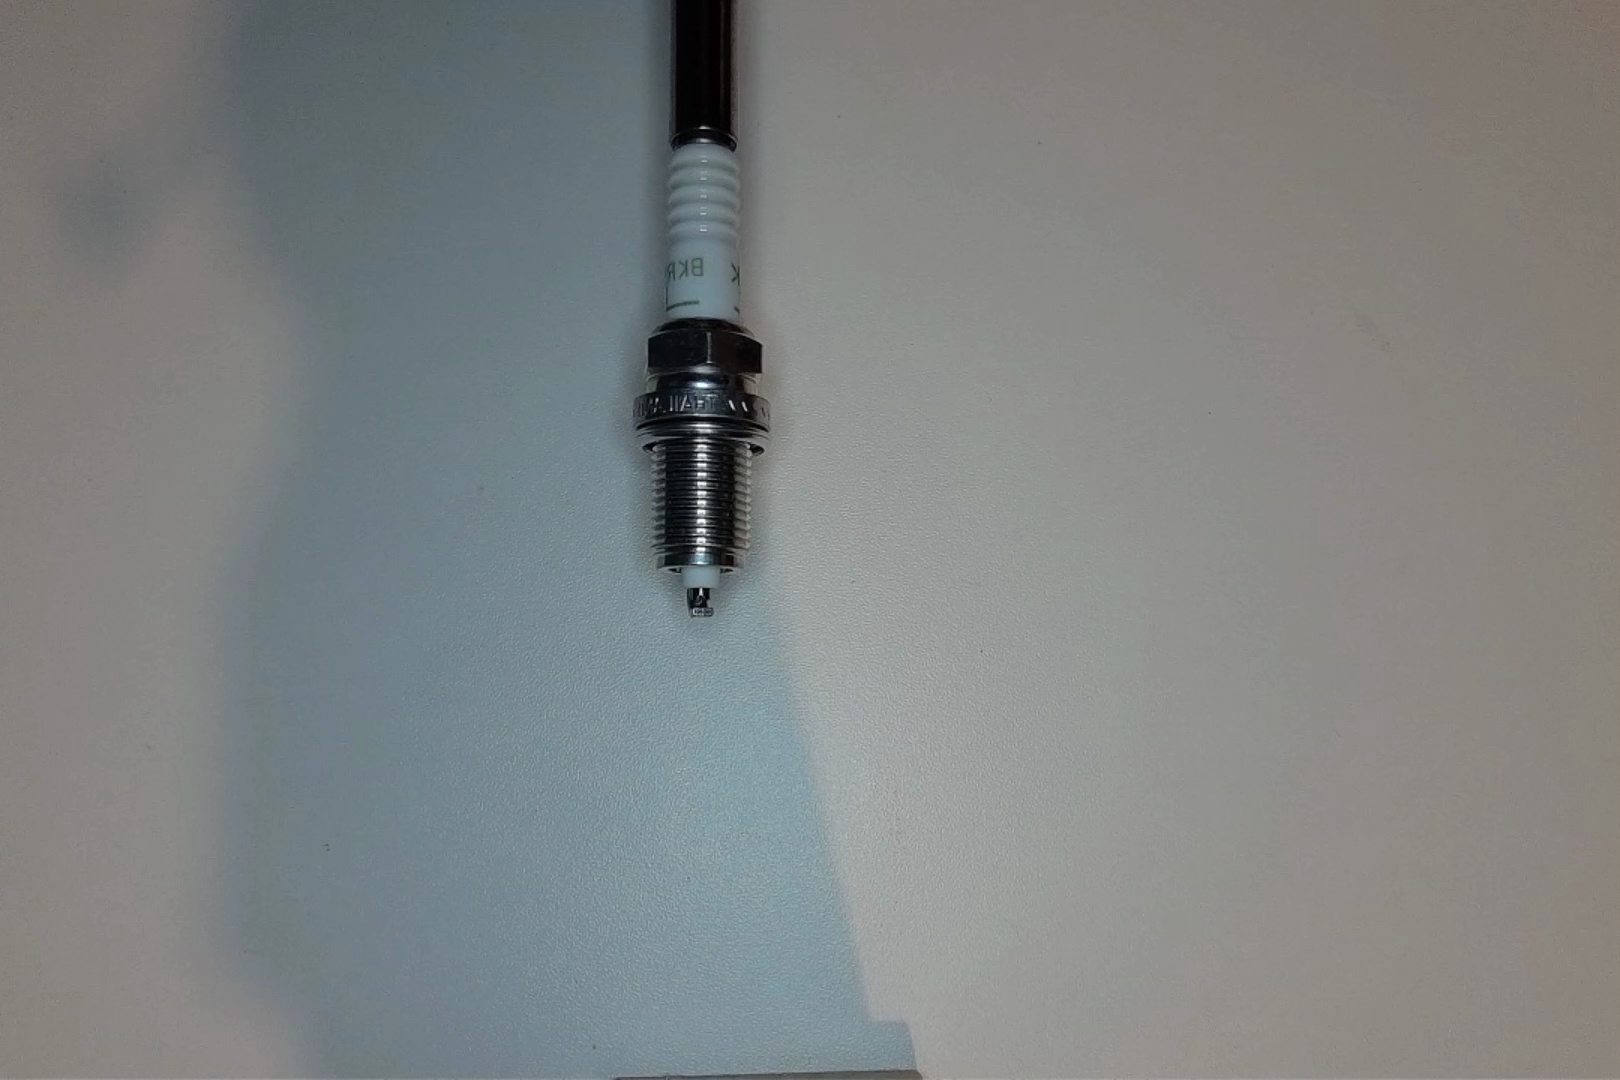
Label: no anomaly